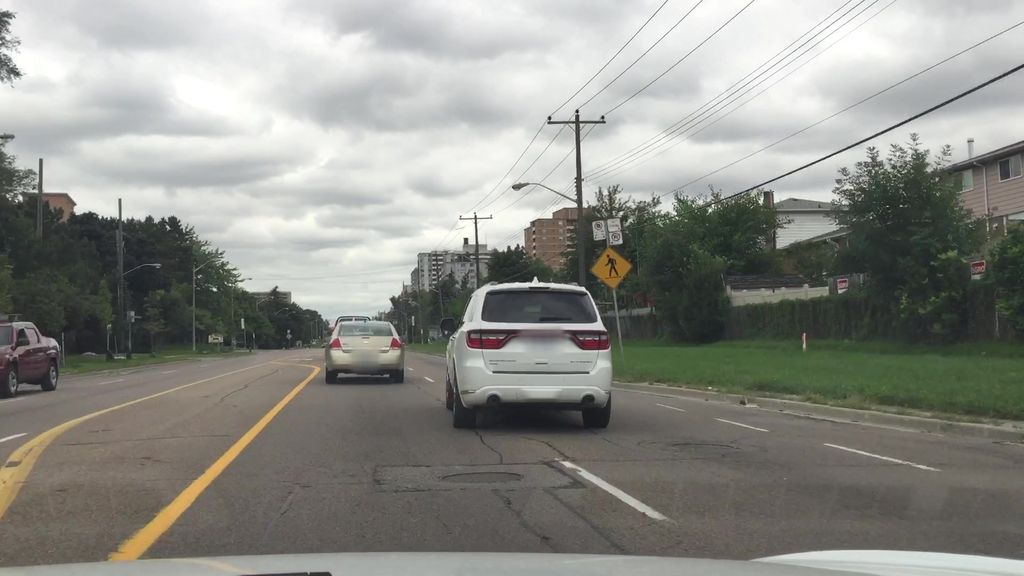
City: toronto